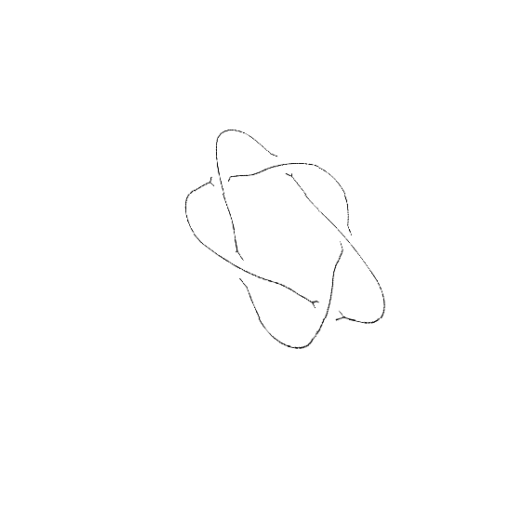
Crossing number: 5